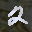
Label: 2